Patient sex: F
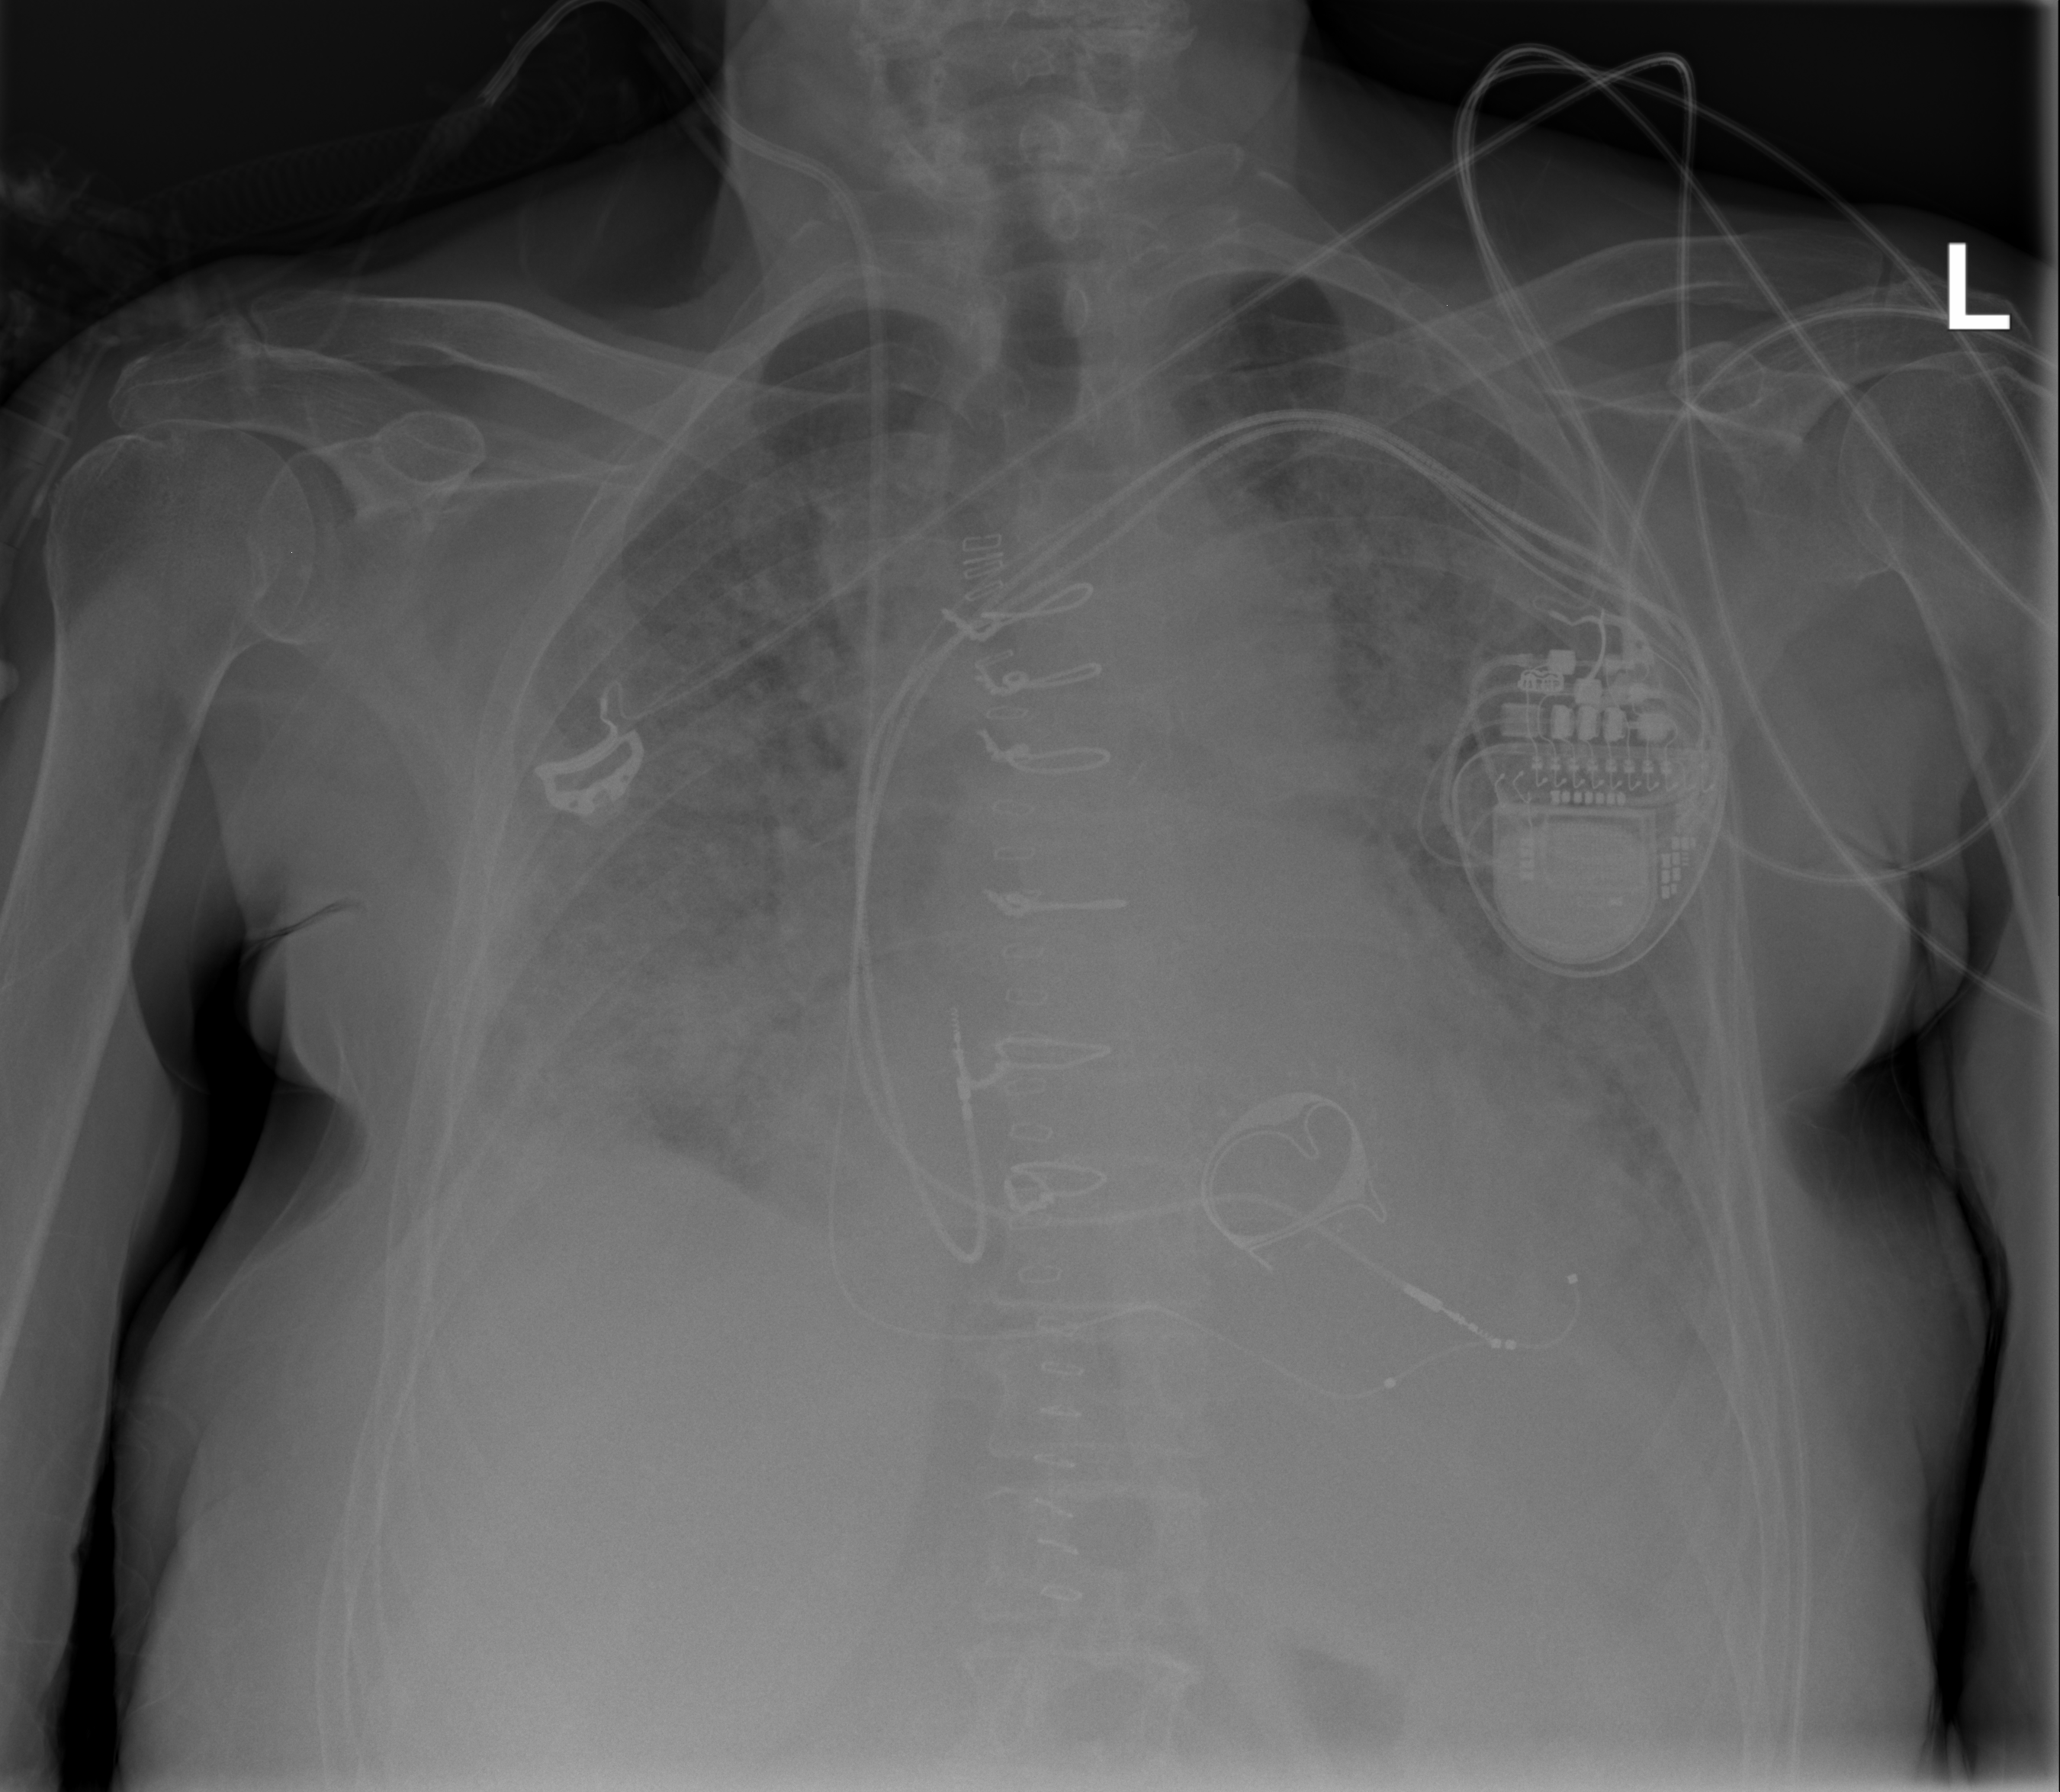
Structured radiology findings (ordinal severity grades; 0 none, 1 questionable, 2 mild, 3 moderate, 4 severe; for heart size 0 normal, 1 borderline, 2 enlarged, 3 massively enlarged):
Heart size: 2
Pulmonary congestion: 2
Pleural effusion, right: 2
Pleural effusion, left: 2
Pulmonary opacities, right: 3
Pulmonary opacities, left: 3
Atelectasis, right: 2
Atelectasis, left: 2